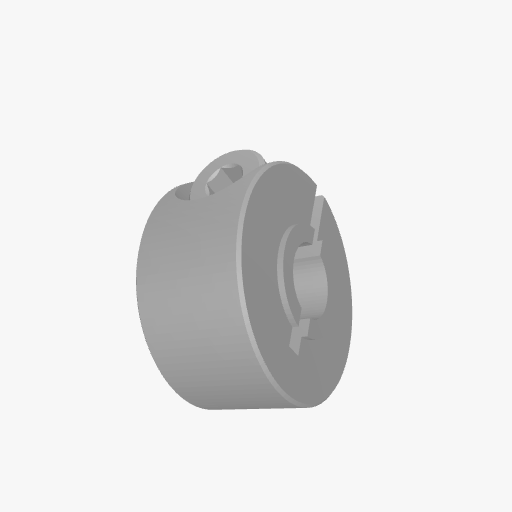
Part: ClampCollar6ID